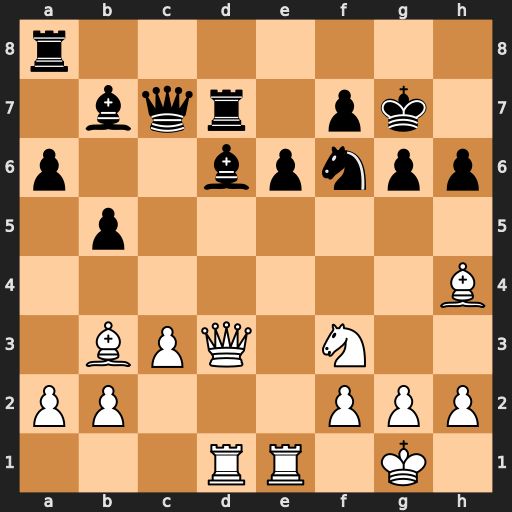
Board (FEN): r7/1bqr1pk1/p2bpnpp/1p6/7B/1BPQ1N2/PP3PPP/3RR1K1
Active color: w
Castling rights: -
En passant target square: -
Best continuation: Bxf6+ Kxf6 Qd4+